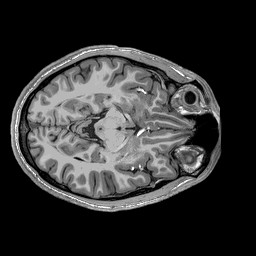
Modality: T1w
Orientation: coronal
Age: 21
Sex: male